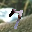
Label: 7